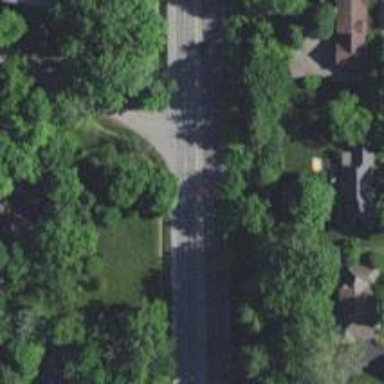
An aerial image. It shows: Asphalt road classified as primary highway.